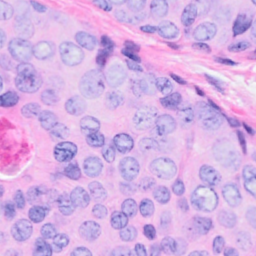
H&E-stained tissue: Breast